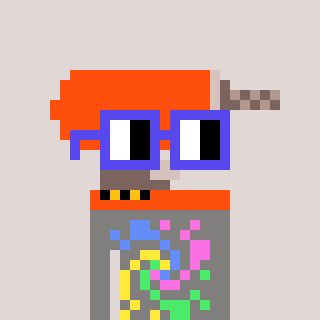
a pixel art character with square blue glasses, a drill-shaped head and a bluegrey-colored body on a warm background